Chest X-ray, PA view. Patient: 53 years old, sex M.
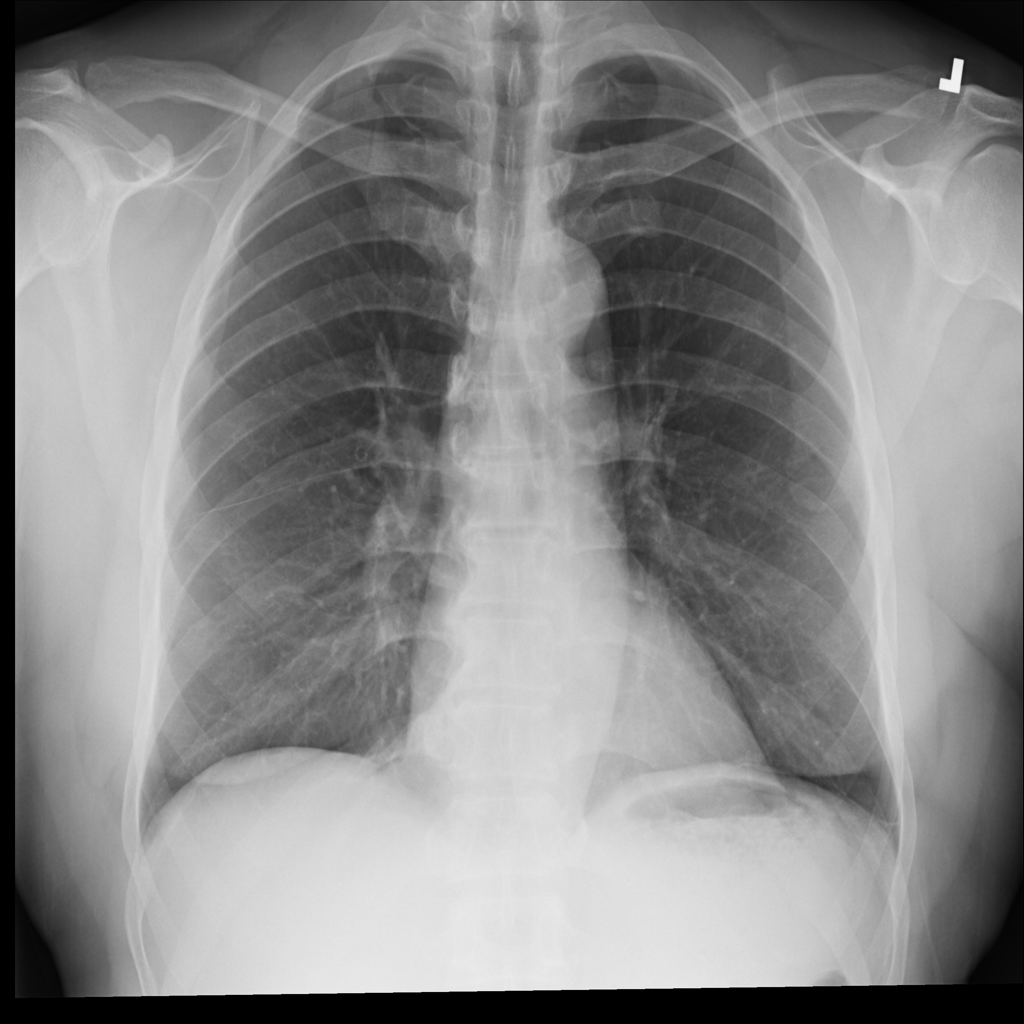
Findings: No Finding